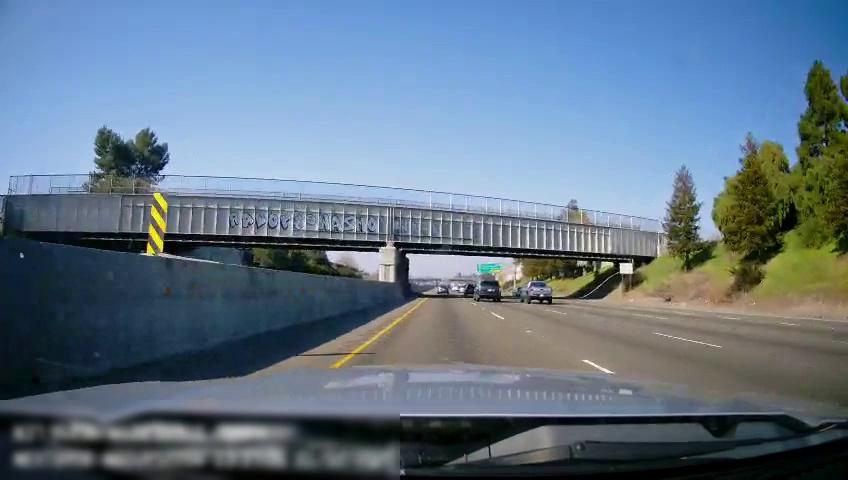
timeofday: Day
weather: Sunny
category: Drivable Space
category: Vehicles | SUV
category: Vehicles | Truck
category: Vehicles | Car
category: Vehicles | SUV
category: Vehicles | Car
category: Lanes | Current Lane
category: Lanes | Current Lane
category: Lanes | Alternate Lane
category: Lanes | Alternate Lane
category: Lanes | Alternate Lane
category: Lanes | Alternate Lane
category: Traffic | Signs
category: Traffic | Signs